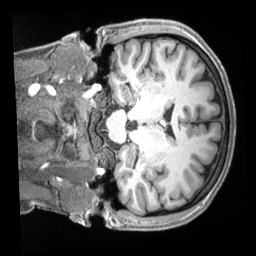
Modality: T1w
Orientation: coronal
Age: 25
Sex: female
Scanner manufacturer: siemens
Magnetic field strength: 3 T
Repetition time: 2.4 s
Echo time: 0.00226 s